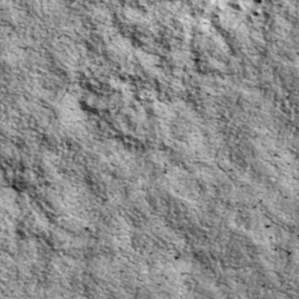
Label: non_frost